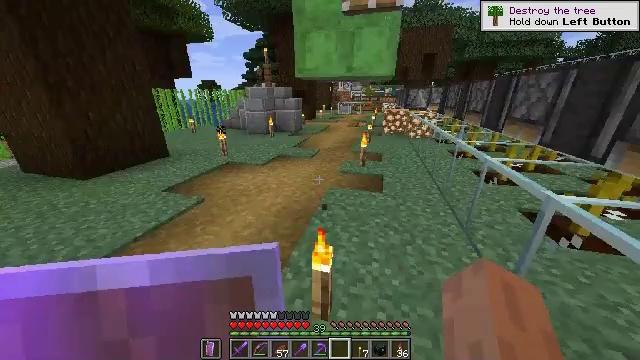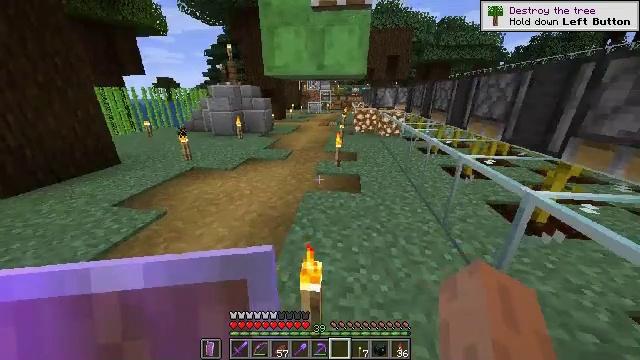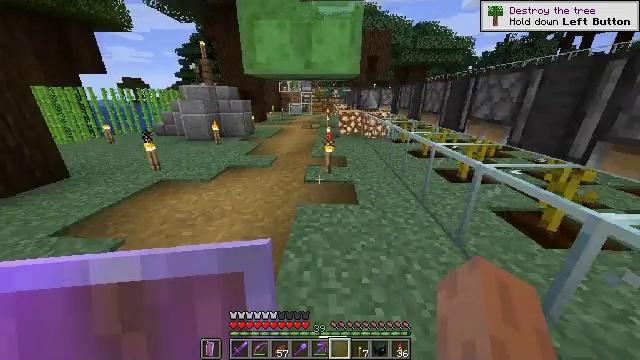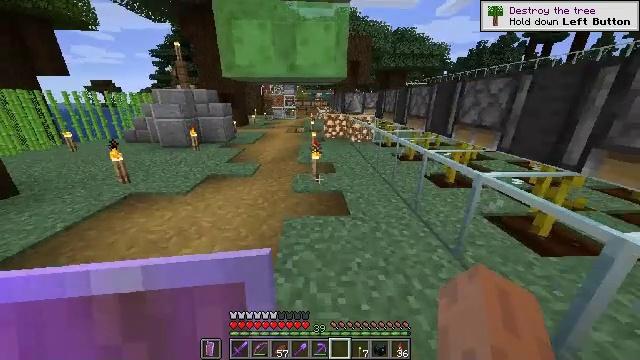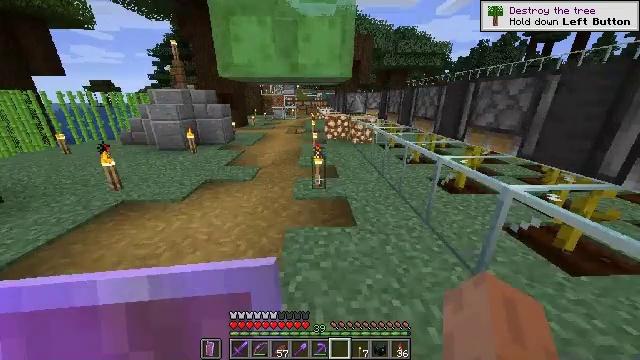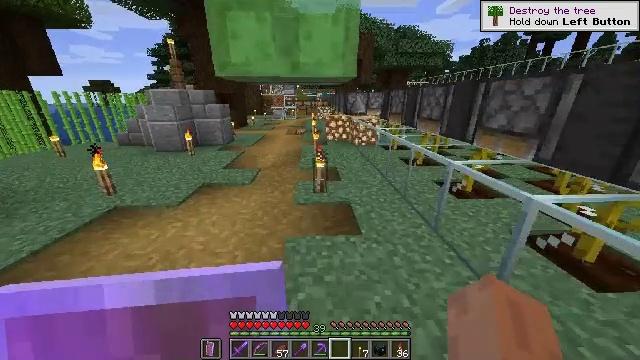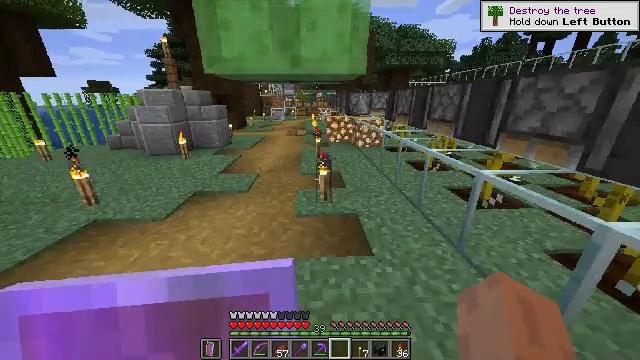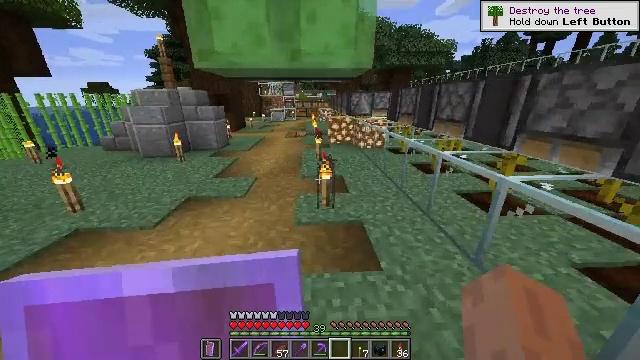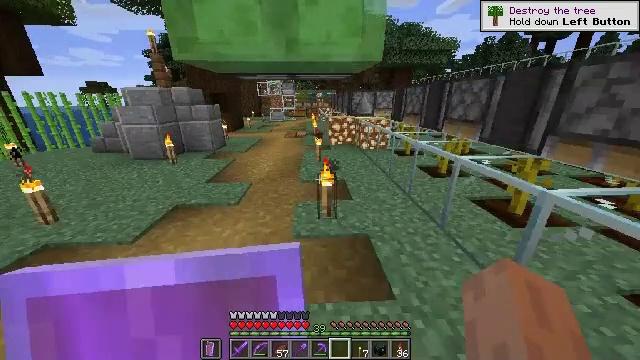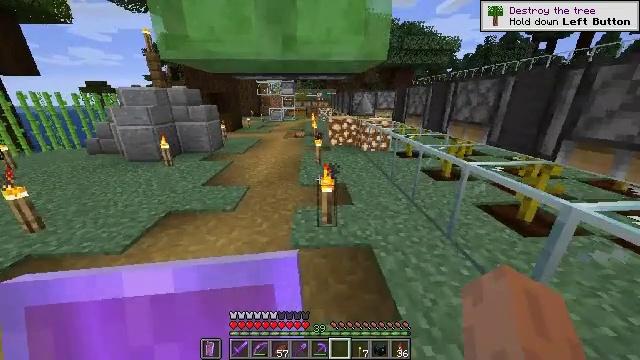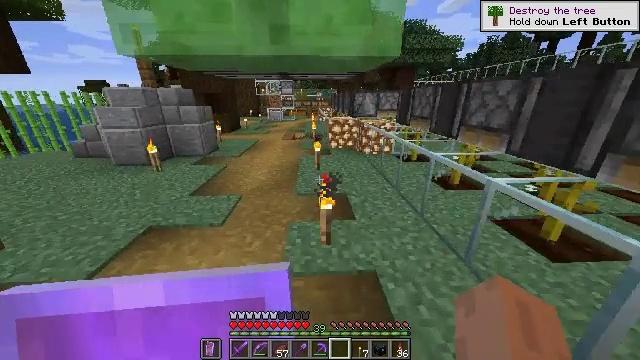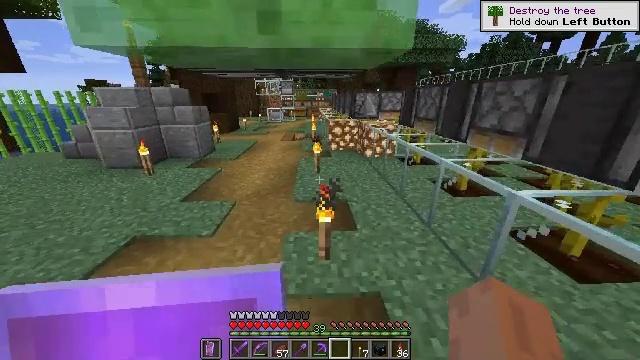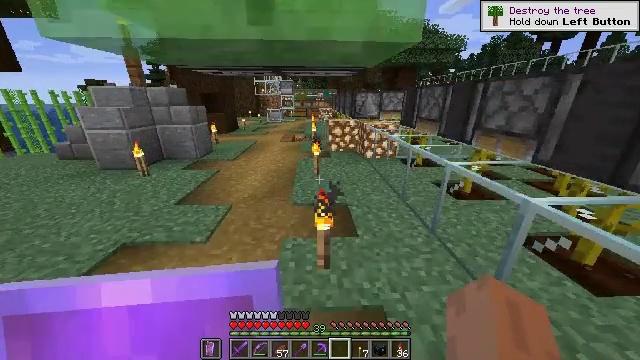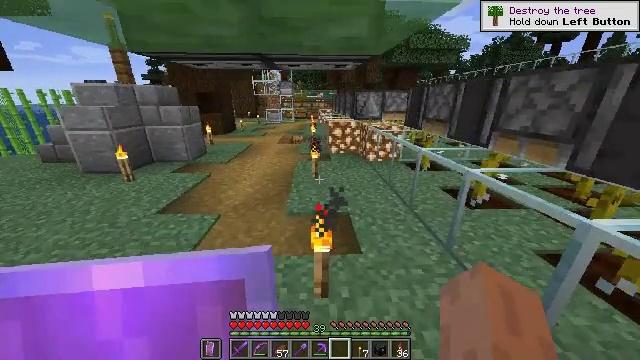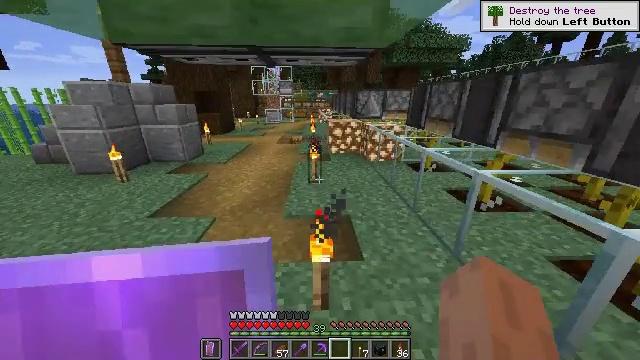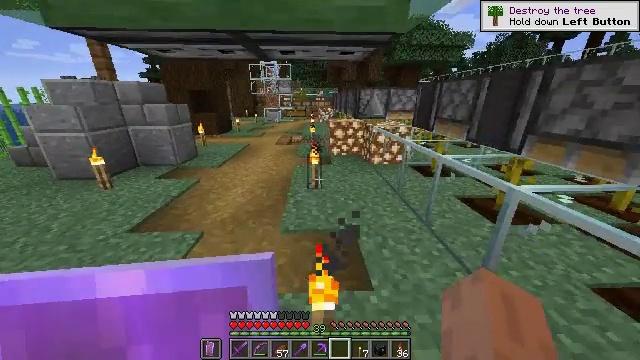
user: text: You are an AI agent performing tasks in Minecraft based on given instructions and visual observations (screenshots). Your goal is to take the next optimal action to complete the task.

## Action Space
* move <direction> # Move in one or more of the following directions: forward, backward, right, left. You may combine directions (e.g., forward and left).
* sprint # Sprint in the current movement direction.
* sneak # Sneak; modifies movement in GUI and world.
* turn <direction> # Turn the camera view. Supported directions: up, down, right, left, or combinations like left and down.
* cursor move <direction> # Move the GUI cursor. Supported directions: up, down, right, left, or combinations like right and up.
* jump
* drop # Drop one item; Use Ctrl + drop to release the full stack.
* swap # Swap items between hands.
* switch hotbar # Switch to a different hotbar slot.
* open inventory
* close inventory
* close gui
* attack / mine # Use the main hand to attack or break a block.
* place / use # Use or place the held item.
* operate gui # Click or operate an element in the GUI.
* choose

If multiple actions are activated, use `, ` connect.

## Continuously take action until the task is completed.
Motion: motion action
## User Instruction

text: Craft glass in the furnace from sand.
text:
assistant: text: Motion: move forward, sprint, turn right
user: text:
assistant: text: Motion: move forward, sprint, turn right
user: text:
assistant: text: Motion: move forward, sprint, turn right
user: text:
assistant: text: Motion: move forward, sprint
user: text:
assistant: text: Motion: move forward, sprint
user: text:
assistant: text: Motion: move forward, sprint
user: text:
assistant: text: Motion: move forward, sprint
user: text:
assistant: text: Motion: move forward, sprint
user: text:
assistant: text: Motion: move forward, sprint
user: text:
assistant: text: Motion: move forward, sprint
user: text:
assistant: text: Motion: move forward, sprint
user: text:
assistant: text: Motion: move forward, sprint
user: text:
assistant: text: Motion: move forward, sprint
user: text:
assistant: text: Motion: move forward, sprint
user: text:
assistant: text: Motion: move forward, sprint
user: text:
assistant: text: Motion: move forward, sprint
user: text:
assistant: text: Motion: move forward, sprint
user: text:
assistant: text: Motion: move forward, sprint, turn left
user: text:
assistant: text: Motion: move forward, sprint, turn left, jump
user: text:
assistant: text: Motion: move forward, sprint, turn left, jump
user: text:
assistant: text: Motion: move forward, sprint, turn left, jump
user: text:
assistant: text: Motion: move forward, sprint, turn left
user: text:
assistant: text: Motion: move forward, sprint, turn left, jump
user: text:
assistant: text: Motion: move forward, sprint, jump
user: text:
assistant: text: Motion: move forward, sprint, jump
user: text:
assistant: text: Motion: move forward, sprint
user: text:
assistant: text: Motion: move forward, sprint, jump
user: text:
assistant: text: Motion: move forward, sprint, jump
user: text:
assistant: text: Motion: move forward, sprint
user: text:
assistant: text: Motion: move forward, sprint